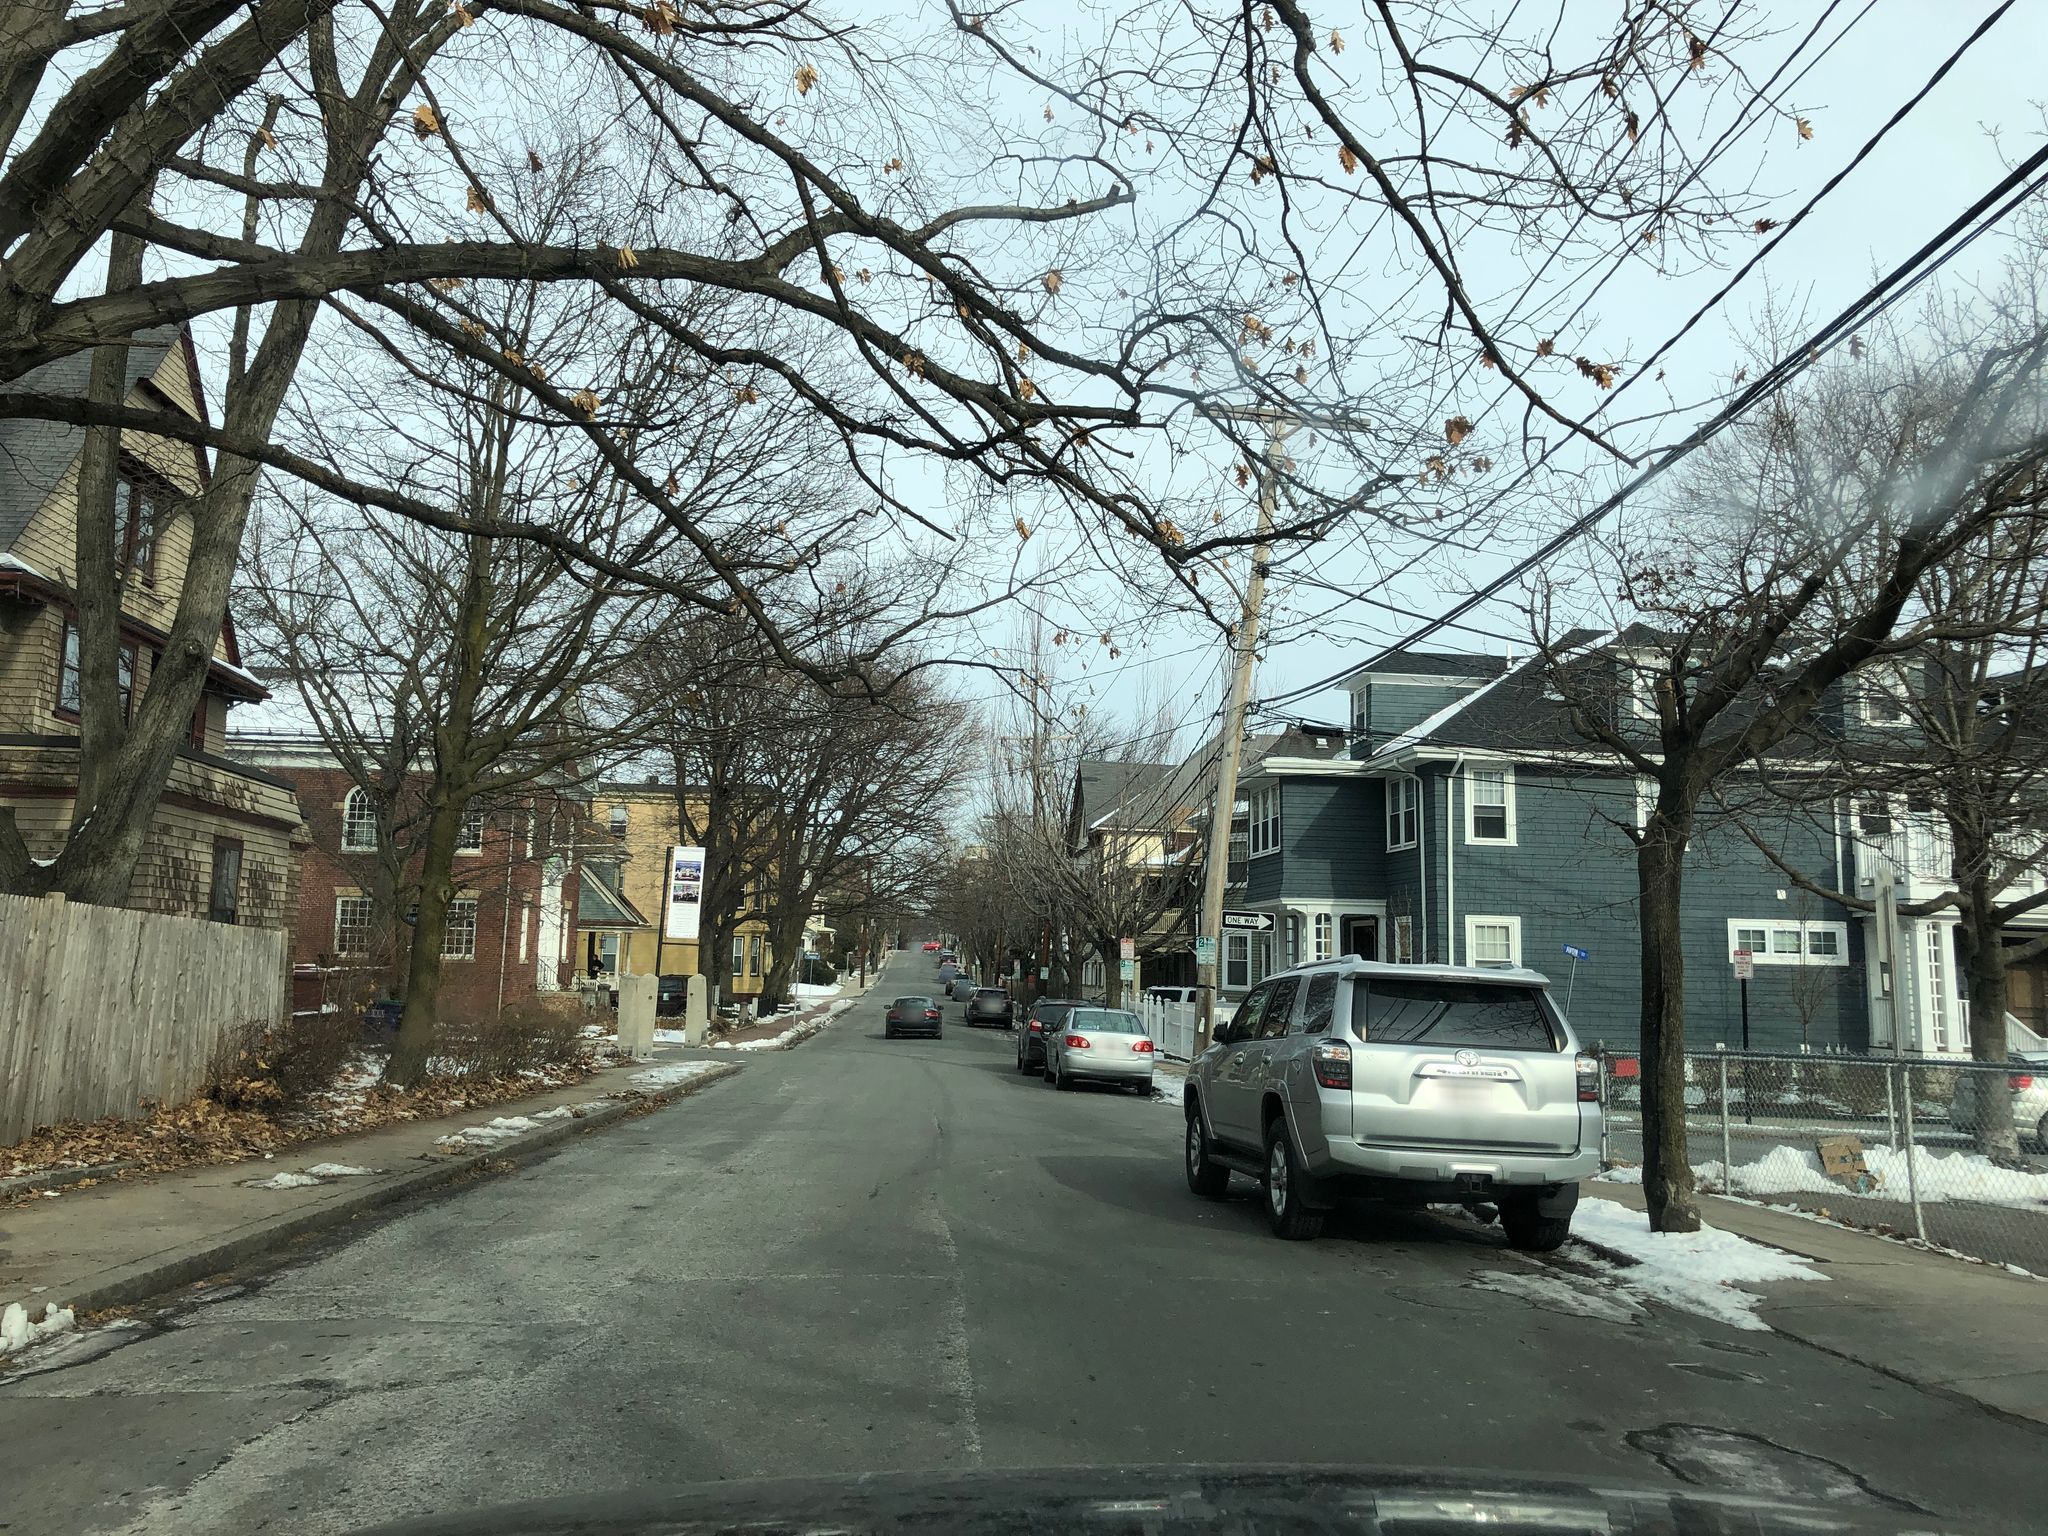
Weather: snowy
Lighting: day
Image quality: good
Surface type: driving surface
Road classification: footway
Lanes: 2
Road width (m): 12.2
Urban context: urban centre
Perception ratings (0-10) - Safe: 8.11, Lively: 7.51, Beautiful: 6.92, Boring: 2.66, Depressing: 2.15, Wealthy: 7.16